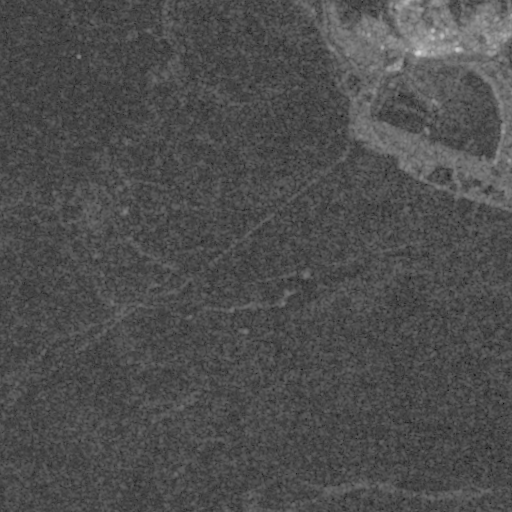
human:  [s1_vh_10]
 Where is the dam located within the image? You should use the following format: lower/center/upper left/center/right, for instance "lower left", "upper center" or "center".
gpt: The dam is located in the upper right of the image.
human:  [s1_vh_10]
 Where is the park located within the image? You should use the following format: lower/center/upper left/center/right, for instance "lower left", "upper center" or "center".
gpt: The park is located in the upper right of the image.
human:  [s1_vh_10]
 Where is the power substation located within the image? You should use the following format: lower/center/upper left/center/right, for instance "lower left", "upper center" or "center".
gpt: The power substation is located in the upper right of the image.
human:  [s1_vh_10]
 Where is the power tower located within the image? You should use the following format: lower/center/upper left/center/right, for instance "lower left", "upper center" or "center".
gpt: The power tower is located in the upper right of the image.
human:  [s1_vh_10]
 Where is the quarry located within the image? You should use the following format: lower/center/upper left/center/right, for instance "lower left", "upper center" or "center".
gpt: The quarry is located in the upper right of the image.
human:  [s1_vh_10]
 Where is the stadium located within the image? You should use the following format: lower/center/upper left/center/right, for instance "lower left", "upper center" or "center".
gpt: The stadium is located in the upper right of the image.
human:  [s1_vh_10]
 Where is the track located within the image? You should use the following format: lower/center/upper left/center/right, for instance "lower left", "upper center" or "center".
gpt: There is no track in the image.

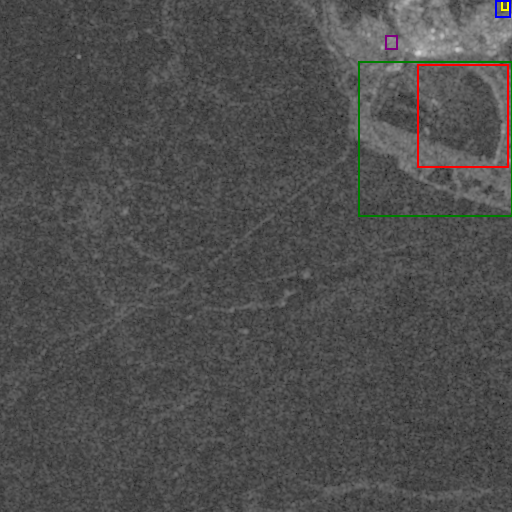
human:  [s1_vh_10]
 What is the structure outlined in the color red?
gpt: The structure outlined in red is a dam.
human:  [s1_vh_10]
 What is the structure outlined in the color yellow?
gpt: The structure outlined in yellow is a park.
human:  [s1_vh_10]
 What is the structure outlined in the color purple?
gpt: The structure outlined in purple is a power substation.
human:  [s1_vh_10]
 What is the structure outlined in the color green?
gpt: The structure outlined in green is a quarry.
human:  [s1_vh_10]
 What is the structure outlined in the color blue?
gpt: The structure outlined in blue is a stadium.
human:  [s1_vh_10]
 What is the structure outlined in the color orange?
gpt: There is no orange outline.